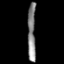
Tissue: prostate
Cell type: T cells
Senescence score: 0.3477
Nuclear area (px): 464
Mean DAPI intensity: 132.429